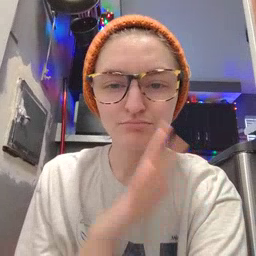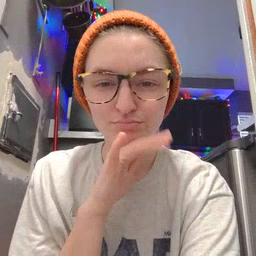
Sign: dirty